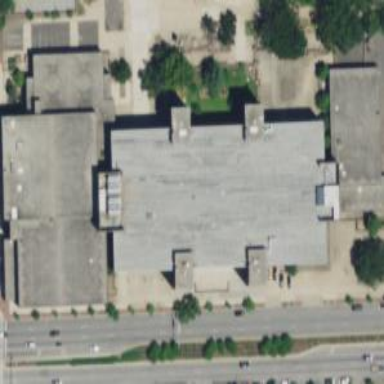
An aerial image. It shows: Part of building is shown in the image.